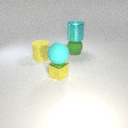
large yellow rubber cylinder in front of large green rubber sphere